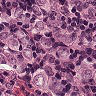
Metastatic tissue present: yes